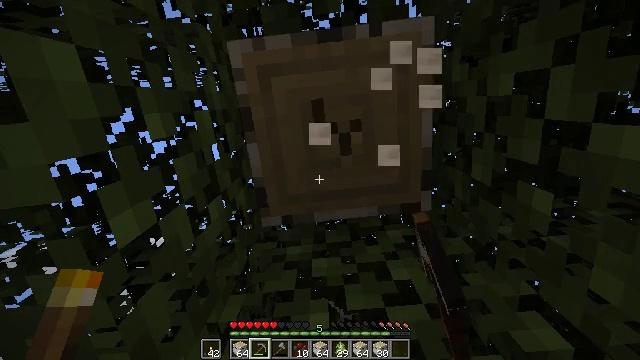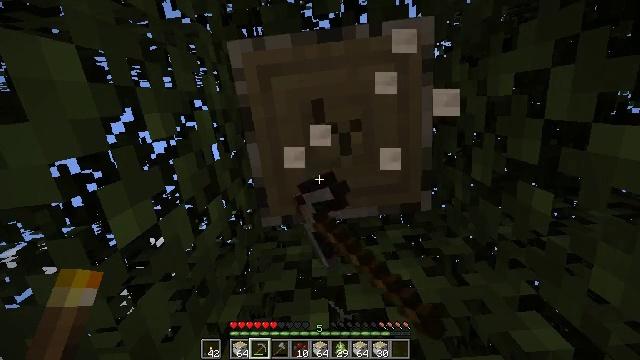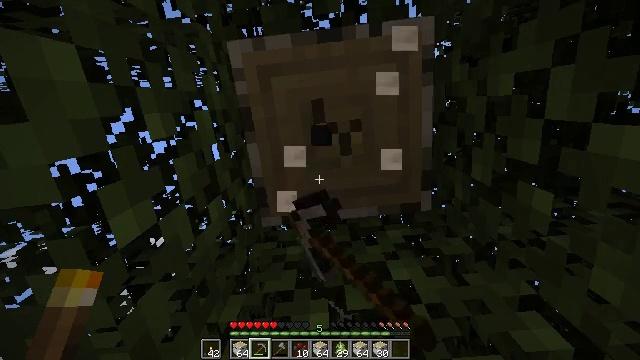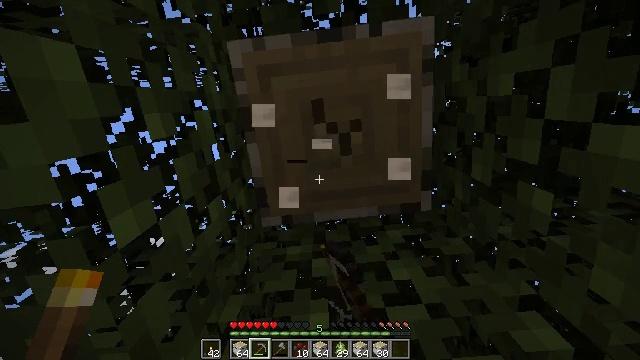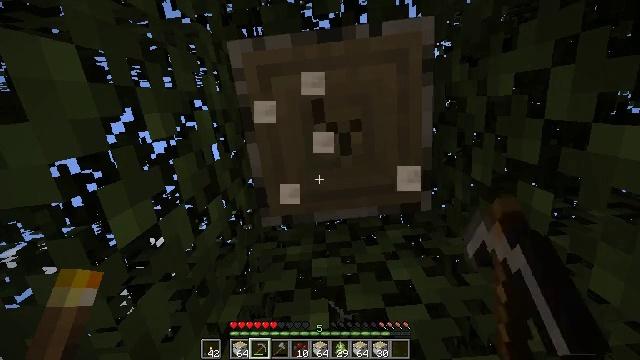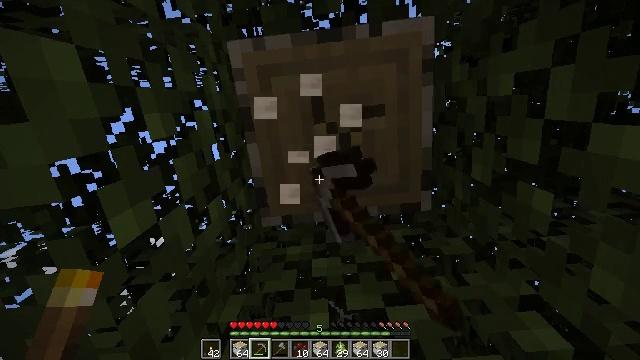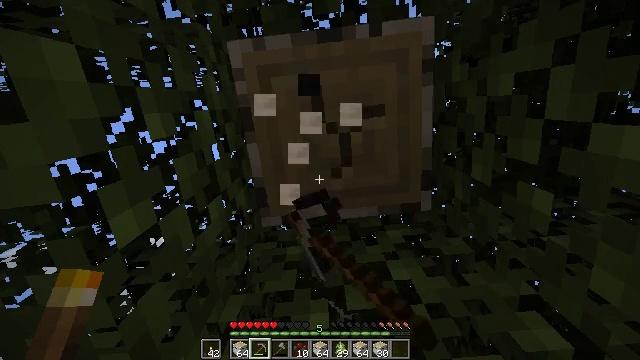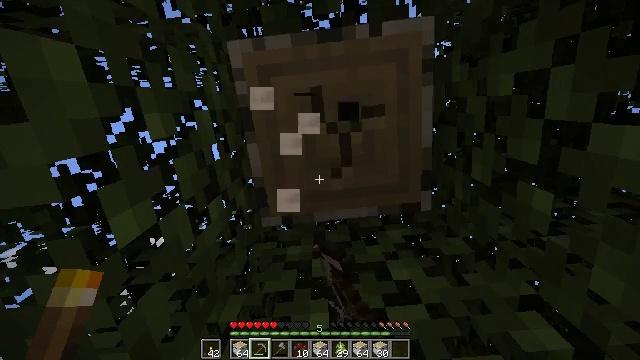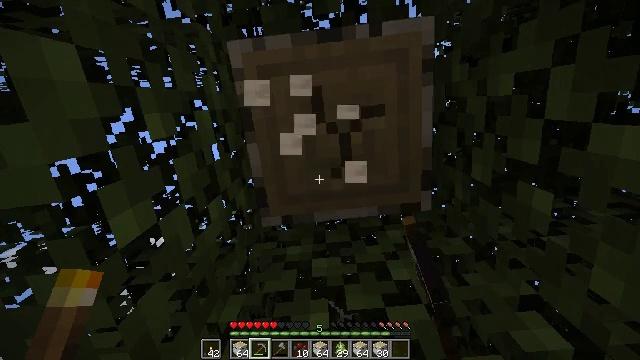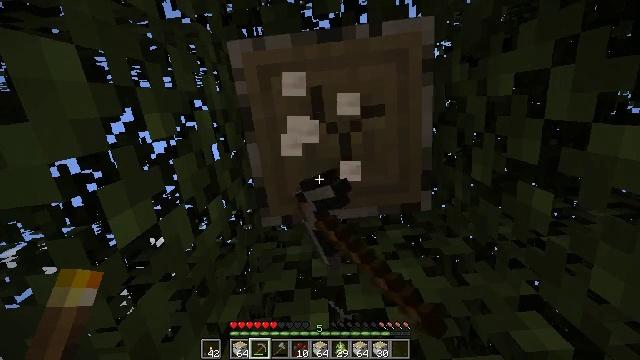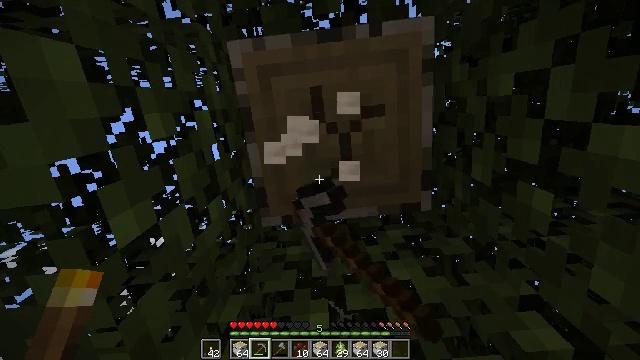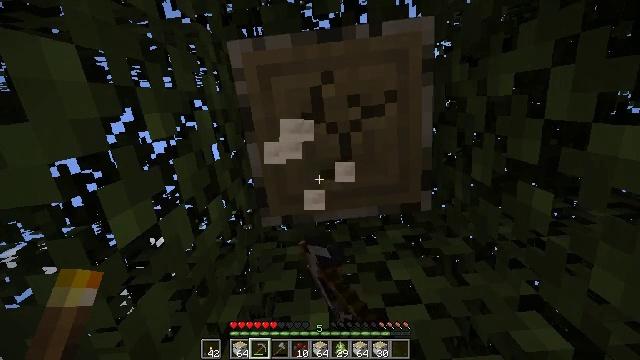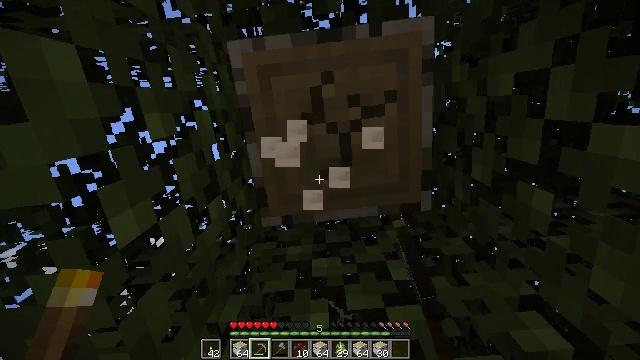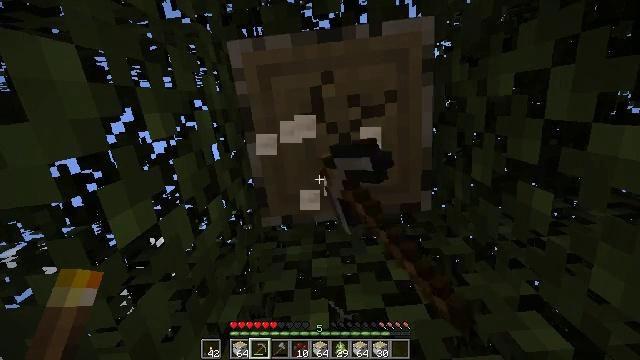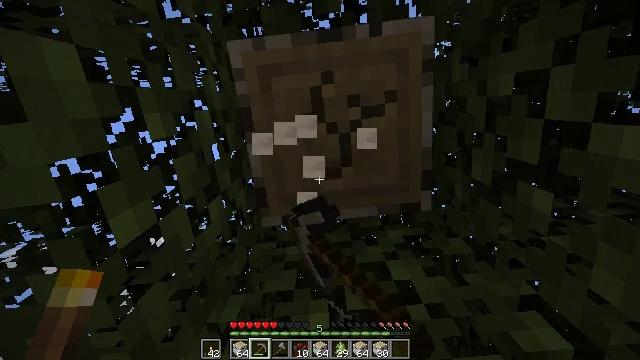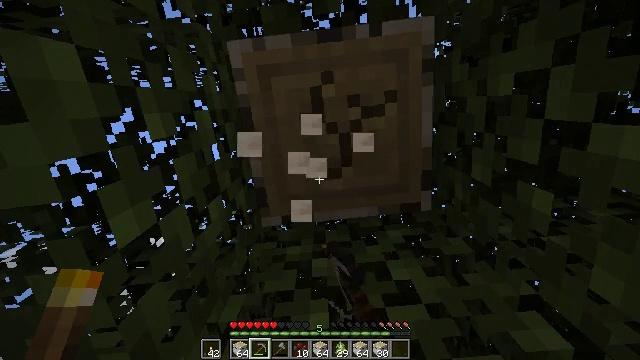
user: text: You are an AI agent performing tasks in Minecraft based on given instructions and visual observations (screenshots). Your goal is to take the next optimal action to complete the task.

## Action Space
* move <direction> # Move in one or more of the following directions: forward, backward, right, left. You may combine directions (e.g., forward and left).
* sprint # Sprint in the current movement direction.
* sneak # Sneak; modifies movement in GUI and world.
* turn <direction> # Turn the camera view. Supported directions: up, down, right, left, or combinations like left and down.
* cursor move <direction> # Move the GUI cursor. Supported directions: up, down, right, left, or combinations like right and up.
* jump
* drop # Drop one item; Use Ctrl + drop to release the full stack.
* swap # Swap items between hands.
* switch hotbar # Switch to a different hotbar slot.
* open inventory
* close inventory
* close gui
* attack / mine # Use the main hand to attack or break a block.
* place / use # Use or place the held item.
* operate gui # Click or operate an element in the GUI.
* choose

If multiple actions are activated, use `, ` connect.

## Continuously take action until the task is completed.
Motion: motion action
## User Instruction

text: Mine the birch log from the tree.
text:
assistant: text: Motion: attack / mine
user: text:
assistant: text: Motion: attack / mine
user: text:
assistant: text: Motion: attack / mine
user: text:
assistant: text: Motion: attack / mine
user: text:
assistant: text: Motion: attack / mine
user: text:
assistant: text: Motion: attack / mine
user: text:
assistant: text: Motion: attack / mine
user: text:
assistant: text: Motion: attack / mine
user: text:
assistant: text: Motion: attack / mine
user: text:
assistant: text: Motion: attack / mine
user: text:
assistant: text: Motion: attack / mine
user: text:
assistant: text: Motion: attack / mine
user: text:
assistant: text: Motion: attack / mine
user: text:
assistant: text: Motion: attack / mine
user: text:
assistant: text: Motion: attack / mine
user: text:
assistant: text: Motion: attack / mine
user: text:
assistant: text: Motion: attack / mine
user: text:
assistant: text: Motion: attack / mine
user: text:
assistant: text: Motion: attack / mine
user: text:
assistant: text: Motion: attack / mine
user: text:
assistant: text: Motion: attack / mine
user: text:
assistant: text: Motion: attack / mine
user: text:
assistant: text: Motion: attack / mine
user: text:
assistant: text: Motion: attack / mine
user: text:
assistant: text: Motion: attack / mine
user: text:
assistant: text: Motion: attack / mine
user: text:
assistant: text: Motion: turn up, attack / mine
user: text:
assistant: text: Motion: turn up, attack / mine
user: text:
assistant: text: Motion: attack / mine
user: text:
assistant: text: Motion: attack / mine